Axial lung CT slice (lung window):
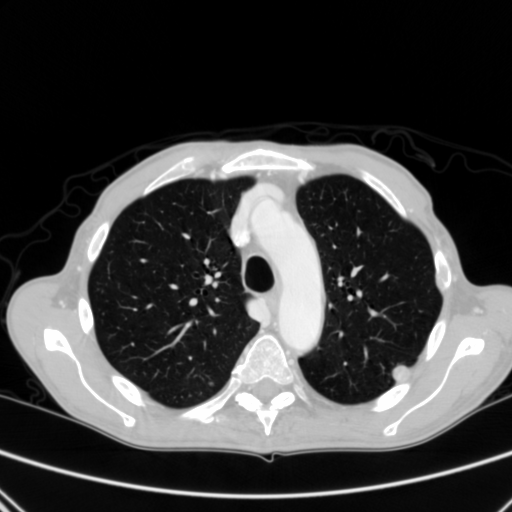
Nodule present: yes
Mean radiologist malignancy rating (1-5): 3.5